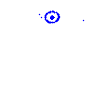
Particle: proton